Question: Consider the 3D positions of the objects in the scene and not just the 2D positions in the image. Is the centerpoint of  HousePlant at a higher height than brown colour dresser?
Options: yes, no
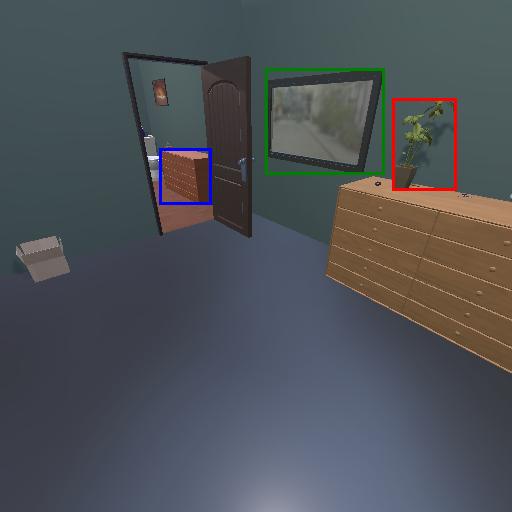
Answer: yes